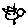
Label: bird